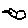
Label: bird